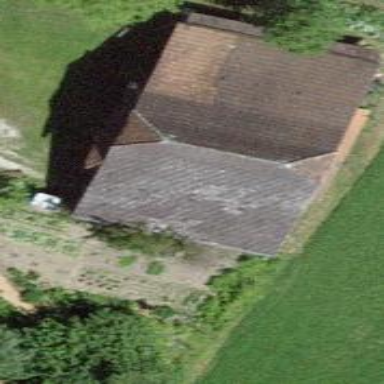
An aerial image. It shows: Rural barn.